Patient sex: M
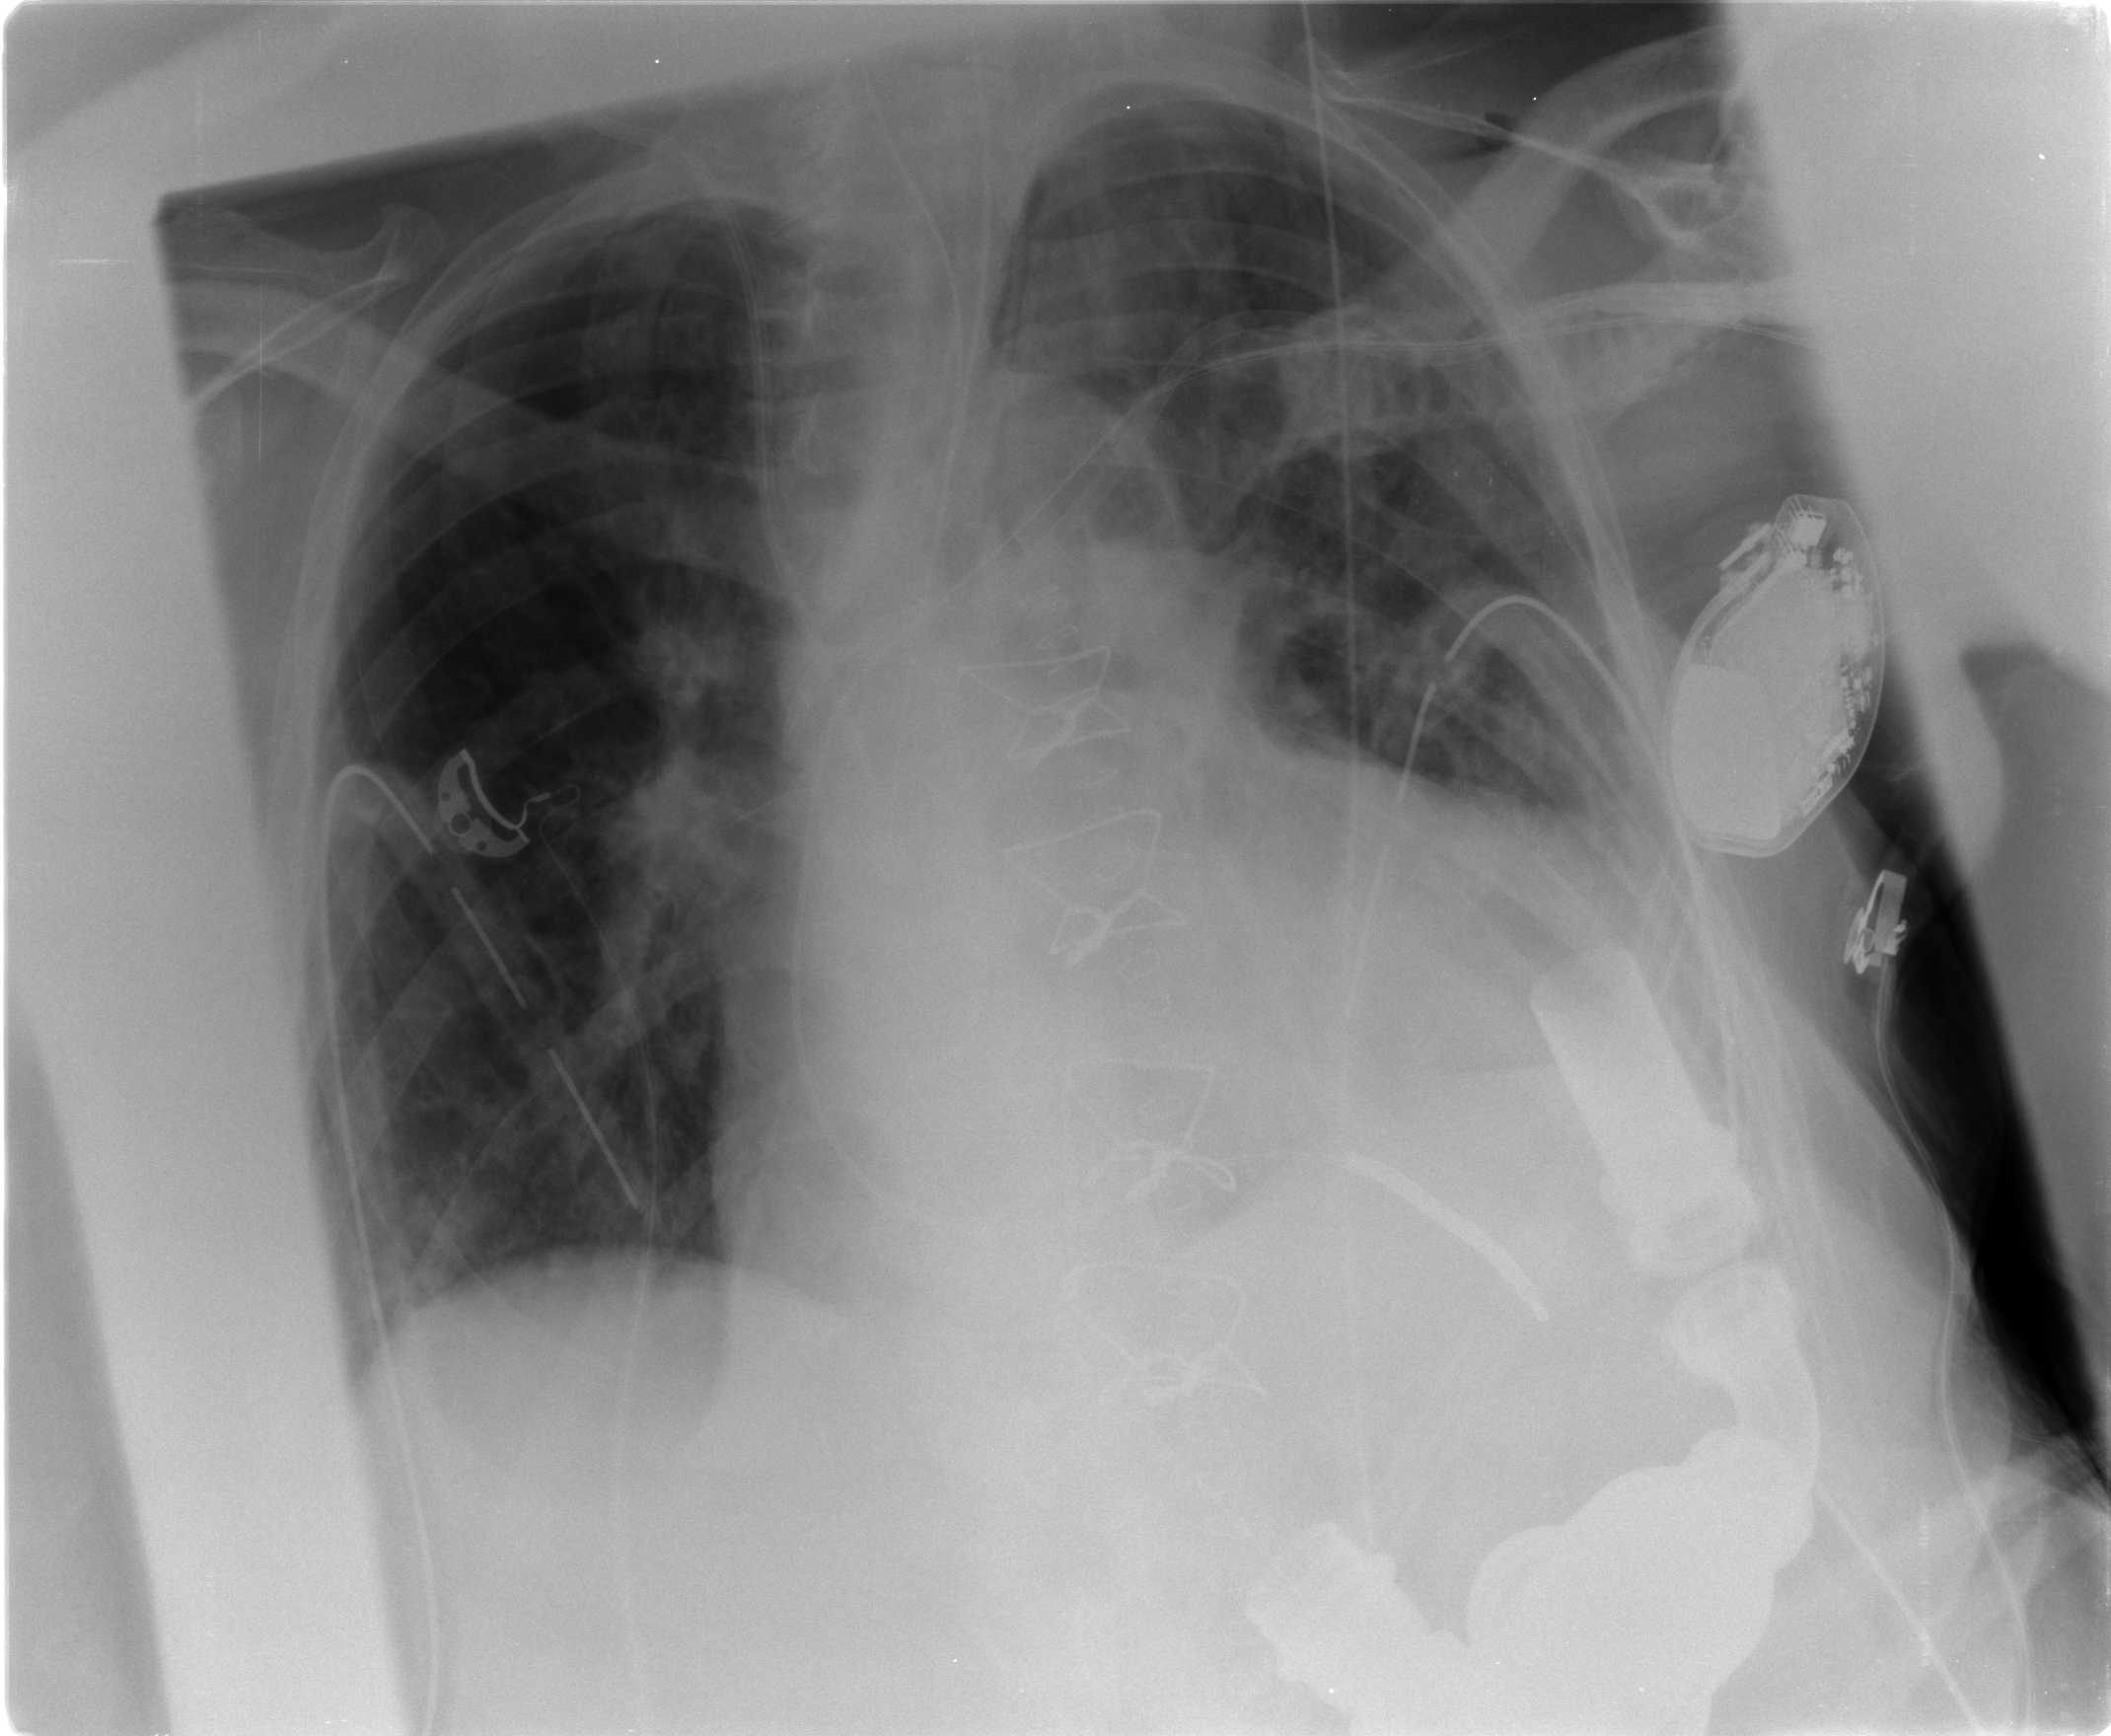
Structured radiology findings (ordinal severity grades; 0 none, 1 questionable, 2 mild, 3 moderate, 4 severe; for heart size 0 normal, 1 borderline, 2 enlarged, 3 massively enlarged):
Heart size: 3
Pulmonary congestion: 3
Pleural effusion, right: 1
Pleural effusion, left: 2
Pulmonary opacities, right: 1
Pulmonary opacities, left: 0
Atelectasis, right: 2
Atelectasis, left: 2